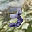
Label: 3